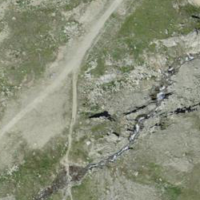
EUNIS habitat code: 48
Species observed at this site:
Gentiana bavarica
Juniperus communis